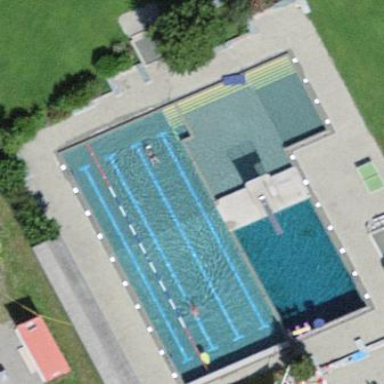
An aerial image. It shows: Swimming pool area designated for leisure and sport.